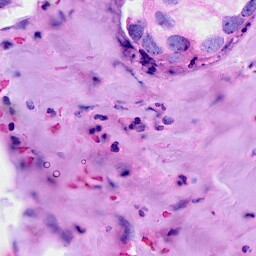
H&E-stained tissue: Breast